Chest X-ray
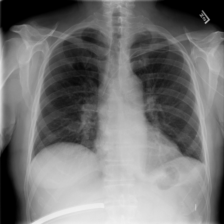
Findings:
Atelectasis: negative
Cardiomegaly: negative
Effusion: negative
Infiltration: negative
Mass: negative
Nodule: negative
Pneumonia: negative
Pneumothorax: negative
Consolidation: negative
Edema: negative
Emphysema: negative
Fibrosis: negative
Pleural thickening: negative
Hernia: negative